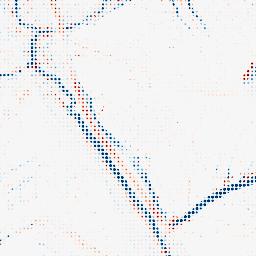
Category: morphological
Decomposition family: morphological
Decomposition parameters: operation: average
size: 5
Upsampling method: sinc_blackman
Upsampling parameters: scale: 8
kernel_size: 4
Upsampling scale: 8